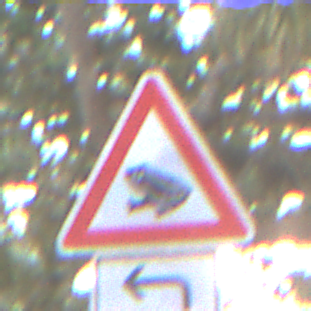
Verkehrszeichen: AmphibienwanderungRechts
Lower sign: RichtungsangabeDurchPfeile2
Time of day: MorningAfternoon
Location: Outdoor (Suburban)
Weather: PartlyCloudy
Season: NotSpecified
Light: Natural